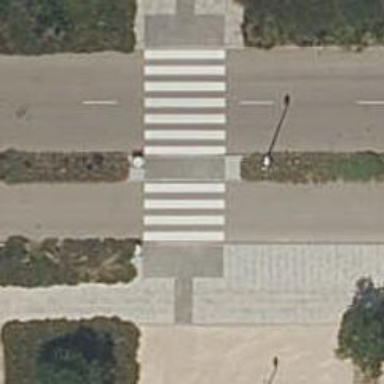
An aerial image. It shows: Uncontrolled crossing on the road.